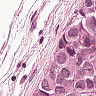
Metastatic tissue present: yes